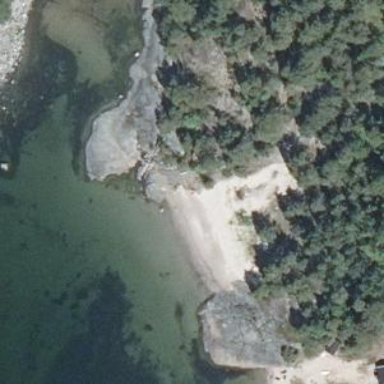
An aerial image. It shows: Beautiful beach with natural surroundings.